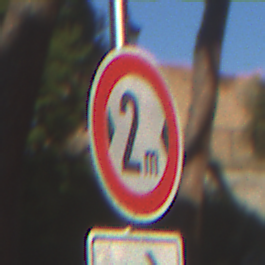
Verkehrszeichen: TatsaechlicheBreite2
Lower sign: RichtungsangabeDurchPfeile5
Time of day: MorningAfternoon
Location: Outdoor (Suburban)
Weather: Clear
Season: NotSpecified
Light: Natural